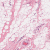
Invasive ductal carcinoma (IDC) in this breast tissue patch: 0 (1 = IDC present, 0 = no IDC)